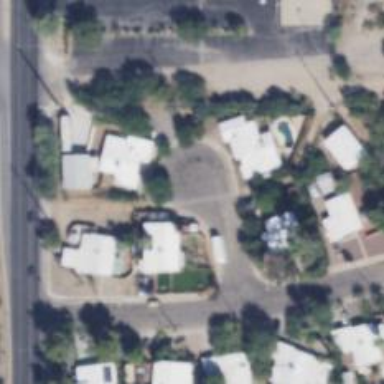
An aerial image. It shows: Alleyway designated as service road.